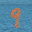
Label: 9